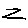
Label: zigzag